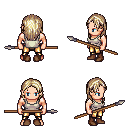
a pixel art fantasy rpg character, male body template, human, light skin, white pirate shirt, gold greaves, white blonde long hairstyle, brown shoes, spear, four views (front, back, left, right), 2x2 character sprite sheet, small pixel art, hard edges, no anti-aliasing